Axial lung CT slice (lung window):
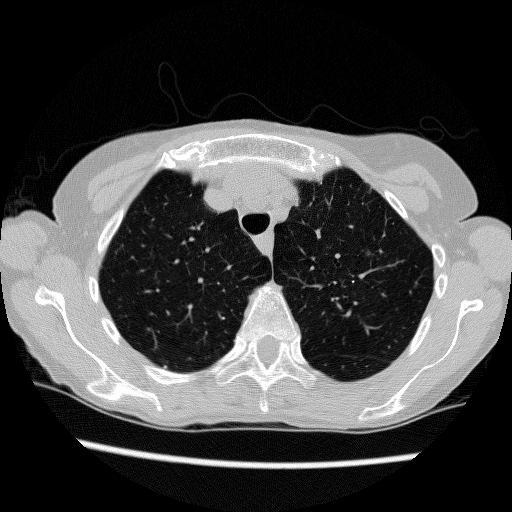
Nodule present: no